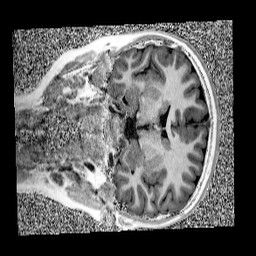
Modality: UNIT1
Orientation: coronal
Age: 10
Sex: male
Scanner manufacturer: siemens
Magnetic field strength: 3 T
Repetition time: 4 s
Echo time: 0.00299 s